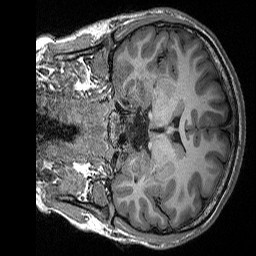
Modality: T1w
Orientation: coronal
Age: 20
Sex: male
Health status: healthy
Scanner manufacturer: siemens
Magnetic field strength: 3 T
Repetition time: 2.3 s
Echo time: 0.00298 s